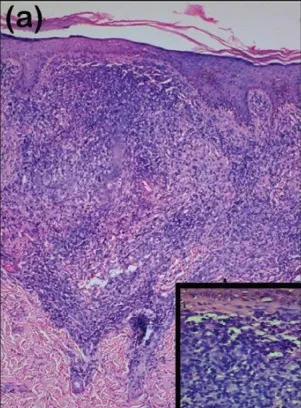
(a) A photomicrograph showing a dense diffuse lymphocytic infiltrate in the upper and mid dermis with no particular adnexotropism. The inset reveals these atypical lymphocytes mainly arranged in an interstitial pattern (H & E: 100x and 400x).
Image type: pathology (h&e)